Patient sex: F
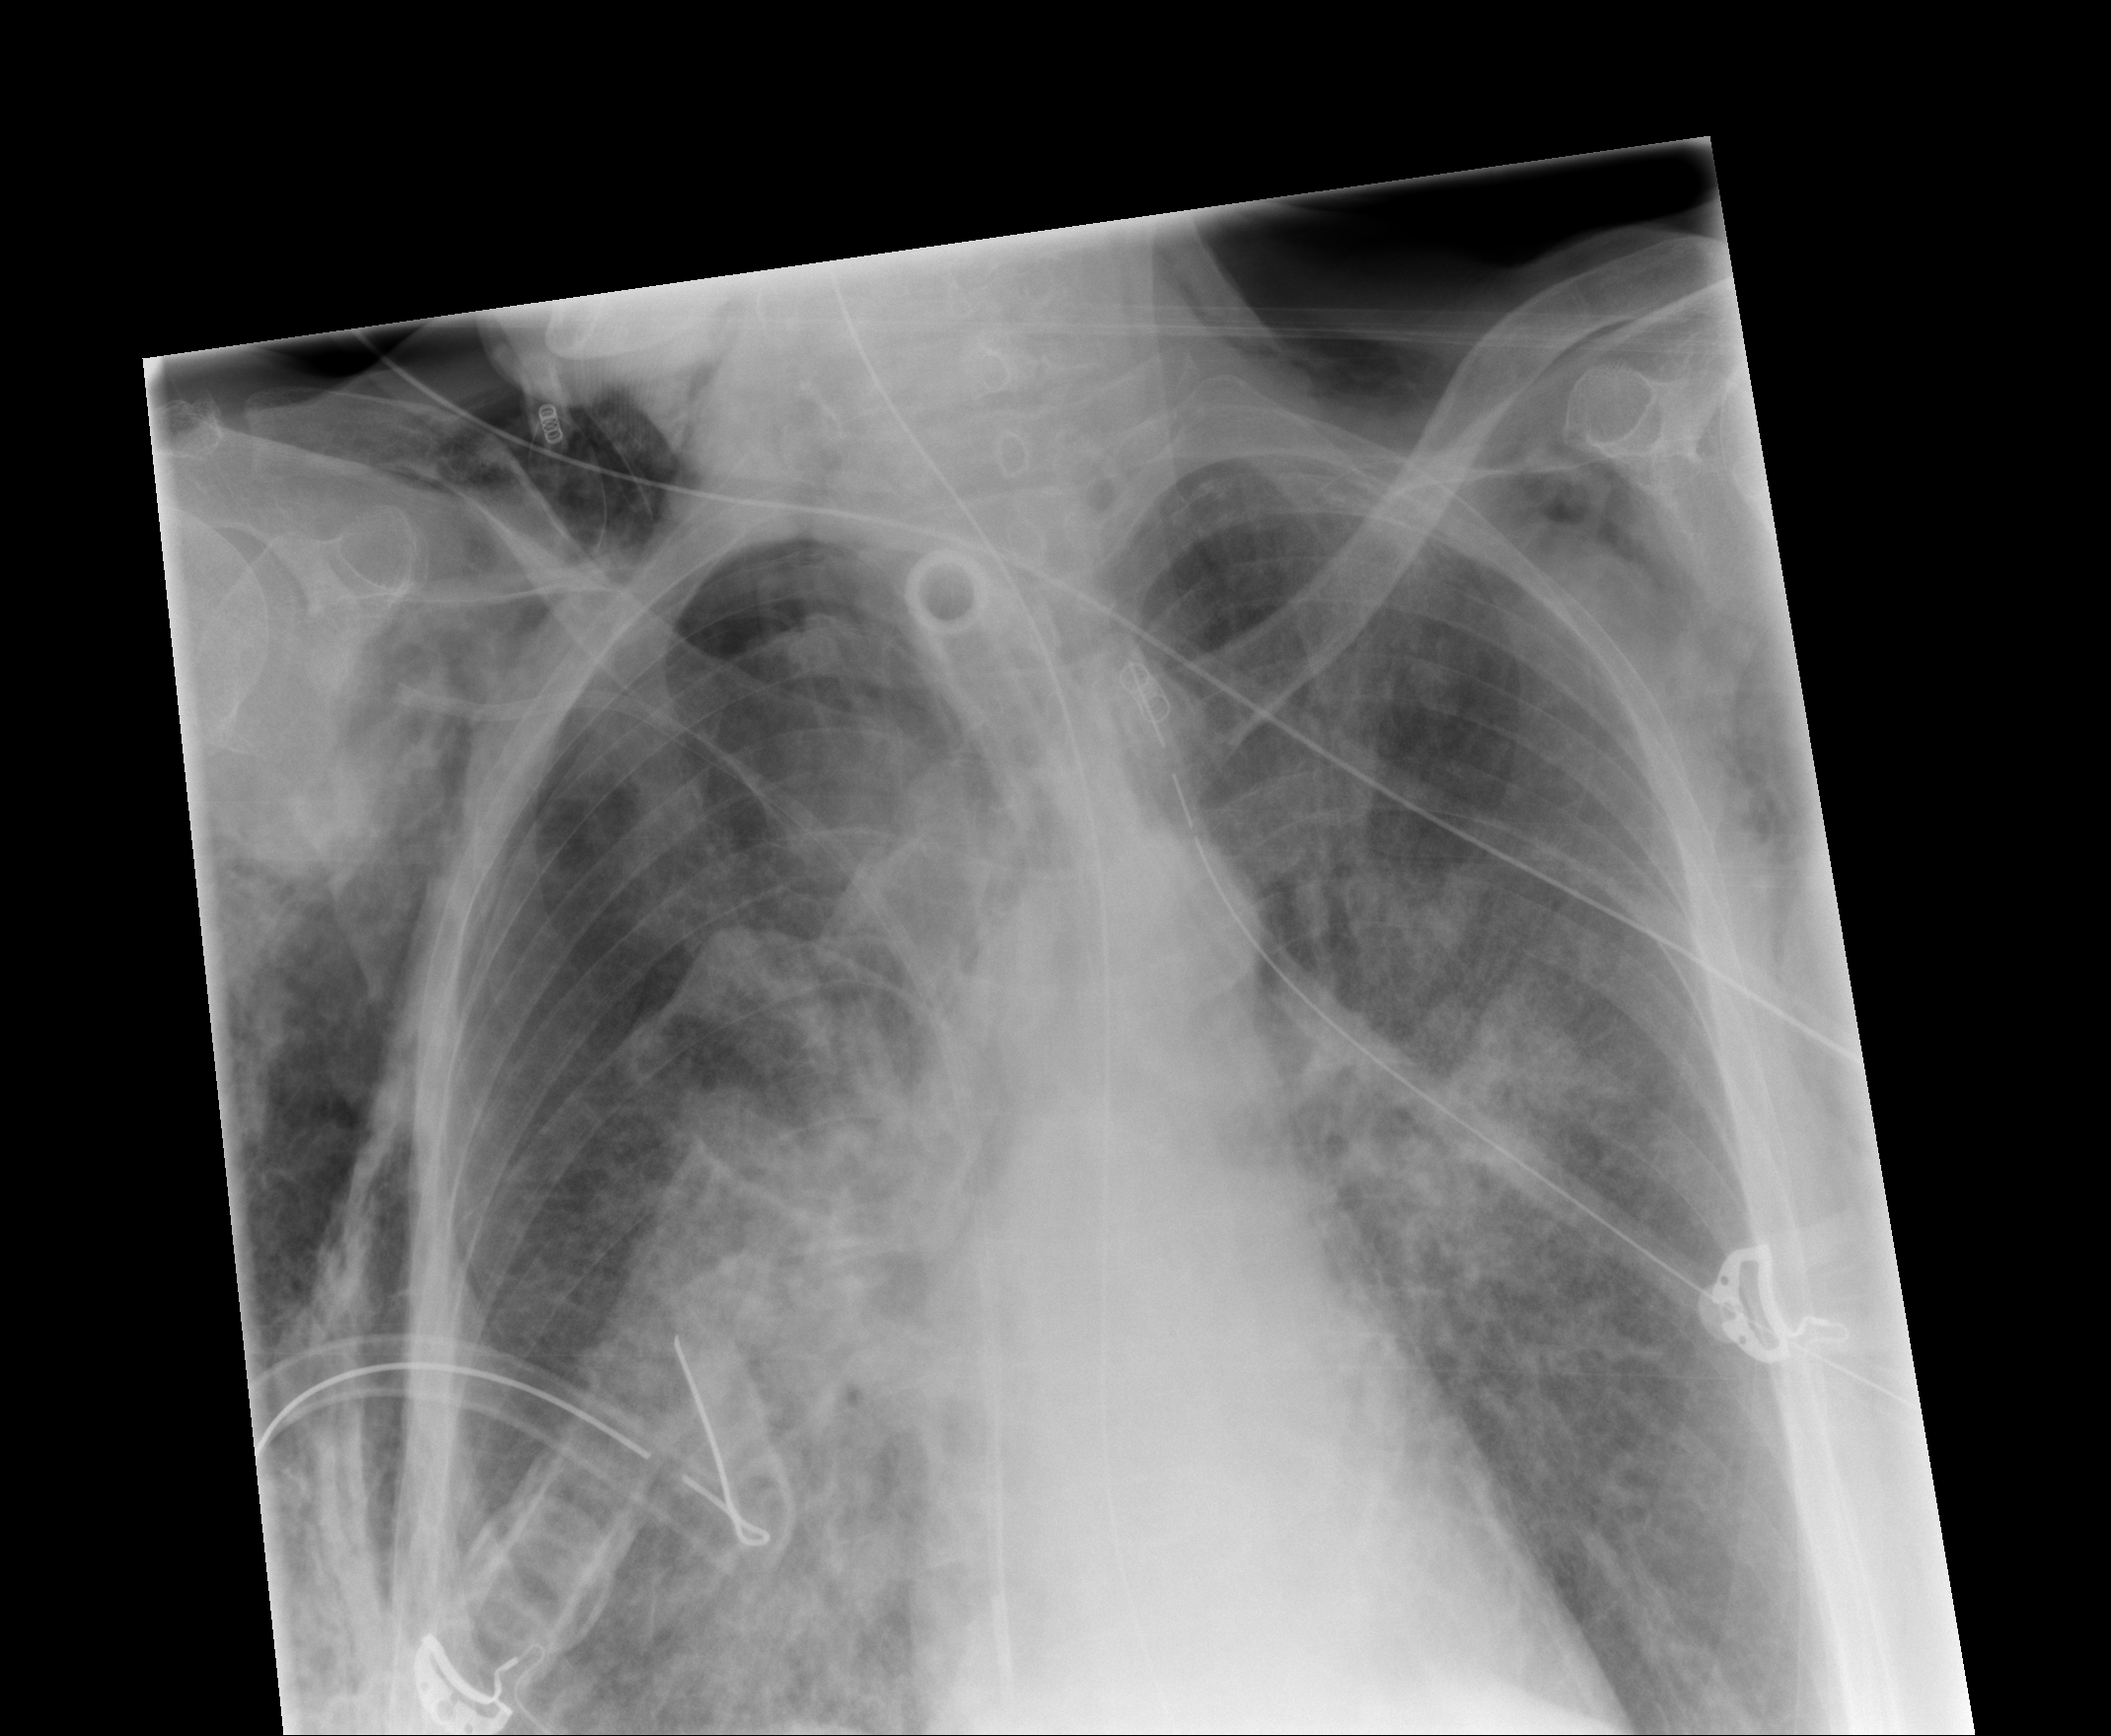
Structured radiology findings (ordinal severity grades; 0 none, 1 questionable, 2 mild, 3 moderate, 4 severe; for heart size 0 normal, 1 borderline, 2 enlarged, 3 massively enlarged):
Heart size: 0
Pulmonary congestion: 2
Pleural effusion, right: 0
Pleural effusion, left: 0
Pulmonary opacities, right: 3
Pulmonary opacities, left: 3
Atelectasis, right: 2
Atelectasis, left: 3